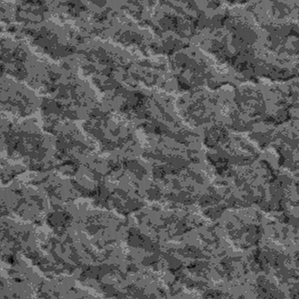
Label: frost